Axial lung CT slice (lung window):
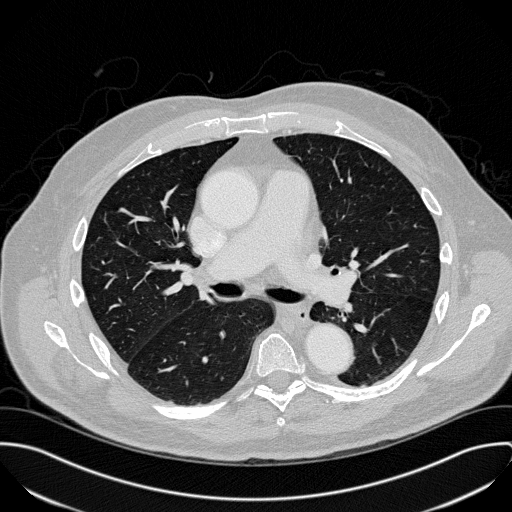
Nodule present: no